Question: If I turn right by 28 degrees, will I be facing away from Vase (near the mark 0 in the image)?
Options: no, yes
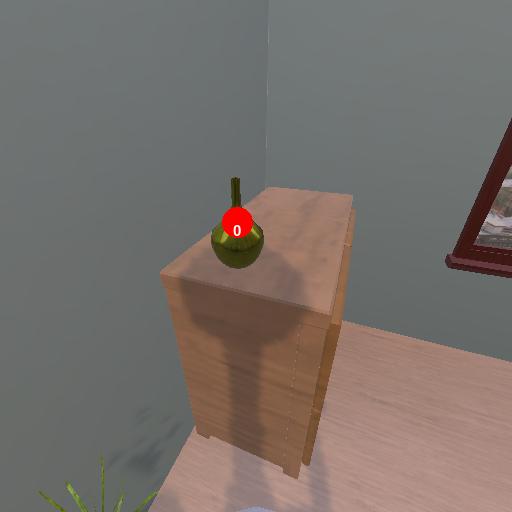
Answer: no